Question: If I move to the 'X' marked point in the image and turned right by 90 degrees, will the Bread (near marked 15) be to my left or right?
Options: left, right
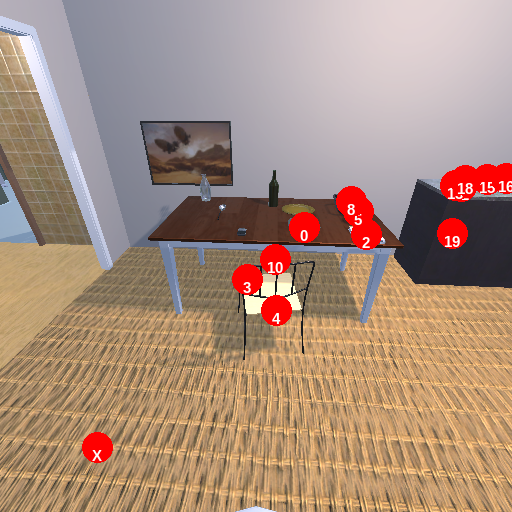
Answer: left